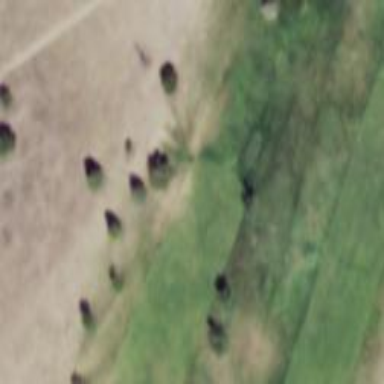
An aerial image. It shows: Golf fairway surrounded by grass.